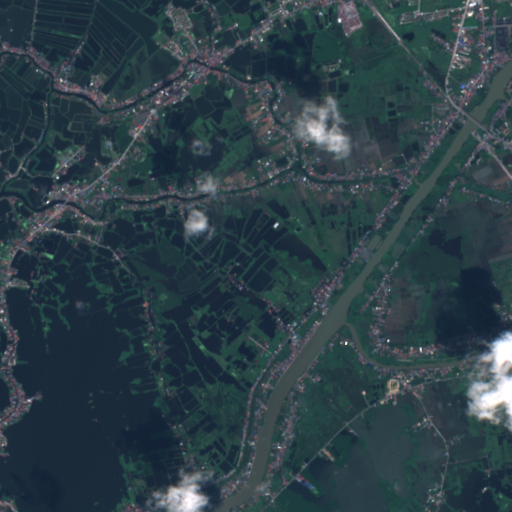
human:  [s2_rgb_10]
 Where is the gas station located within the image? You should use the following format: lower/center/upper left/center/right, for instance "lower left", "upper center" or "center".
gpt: The gas station is located in the upper center of the image.
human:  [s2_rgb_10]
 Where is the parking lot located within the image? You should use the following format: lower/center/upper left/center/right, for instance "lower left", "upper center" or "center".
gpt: The parking lot is located in the upper right of the image.
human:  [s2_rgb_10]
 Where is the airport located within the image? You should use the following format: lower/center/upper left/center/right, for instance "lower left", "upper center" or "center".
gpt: There is no airport in the image.